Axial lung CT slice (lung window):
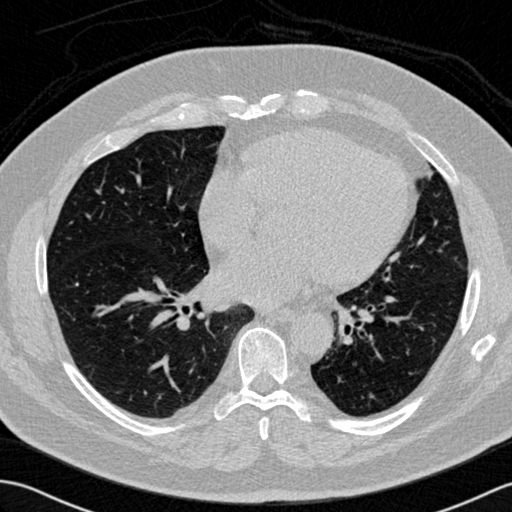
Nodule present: no